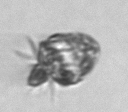
Label: Strombidium_tintinnodes